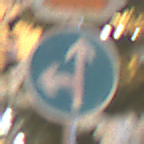
Verkehrszeichen: VorgeschriebeneFahrtrichtungGeradeausOderLinks
Zusatzzeichen oben: Stop
Umgebung: Outdoor, Urban
Tageszeit: Night
Wetter: Overcast
Licht: Artificial
Jahreszeit: Winter
Kontrast: MediumContrast